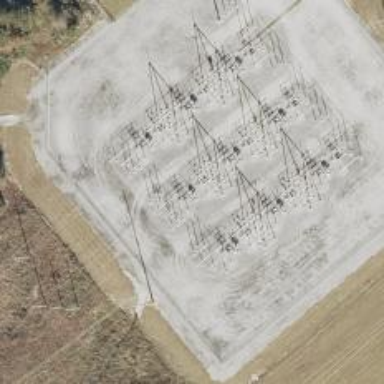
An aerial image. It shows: Switch used for power control.